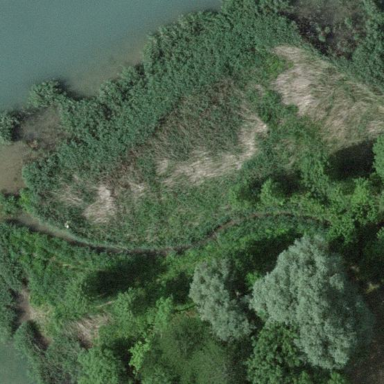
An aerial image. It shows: Reedbed wetland area.